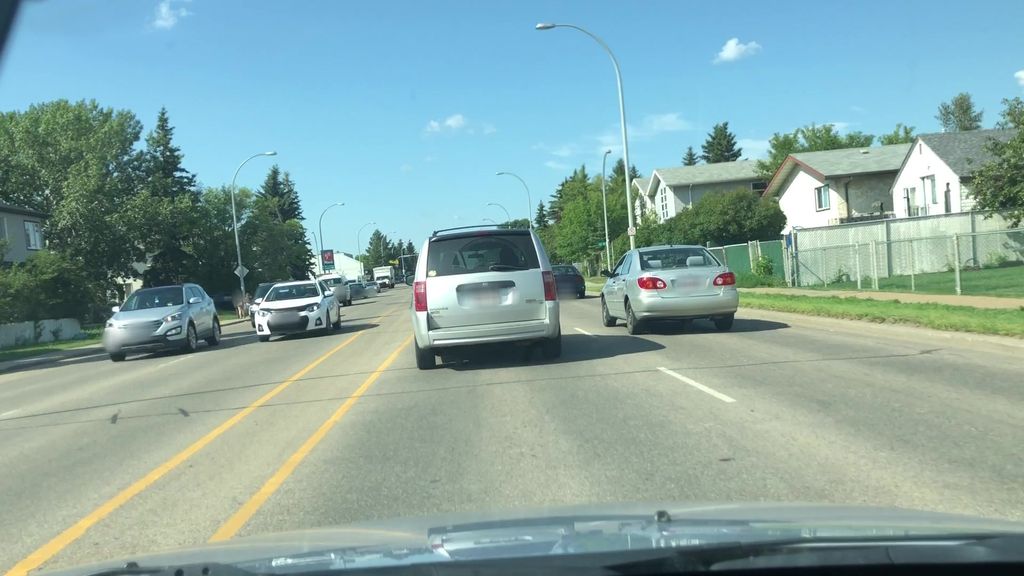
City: edmonton